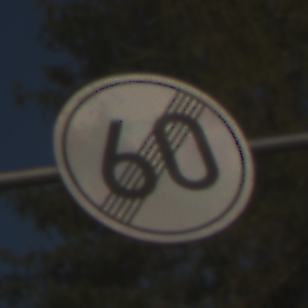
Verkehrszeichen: EndeGeschwindigkeit60
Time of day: MorningAfternoon
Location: Outdoor (Nature)
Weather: PartlyCloudy
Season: NotSpecified
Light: Natural